Current action and preconditions to check: trajectory_clear

Your task: For each precondition in the list above, predict whether it will hold at this action.

Consider the current scene as observed from the mobile robot's camera, and analyze the predicted future states of all dynamic agents (e.g., people, animals, vehicles, or any moving entities) within the NEXT SECOND.

IMPORTANT: Only answer "very likely" if you are absolutely certain—based on strong, clear evidence—that a dynamic agent will violate the precondition in the predicted future state. Do NOT answer "very likely" for unlikely, ambiguous, or low-probability risks.

Ask yourself for each precondition: Is there a high probability, with clear and convincing evidence, that the predicted future states of any dynamic agent will interfere with the predicted future state of the currently executing action within the NEXT SECOND, causing that precondition to fail?

Assess the risk level based on these predictions. Use "likely" or "very likely" if motions create a clear risk of interference.

Use "neutral" or "improbable" if agents are nearby but their predicted paths are clearly diverging or non-conflicting.

Failure Risk Categories: "very improbable", "improbable", "neutral", "likely", "very likely"

Answer Format: Output ONLY the probability_of_failure value from these categories: "very improbable", "improbable", "neutral", "likely", "very likely"

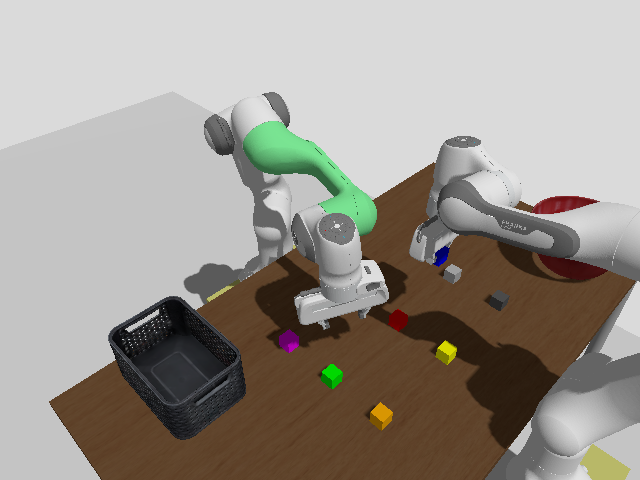

Answer: improbable